Interaction volume radius: 10 \u00c5
Interaction volume height: 25 \u00c5
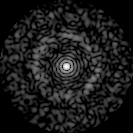
Disorder parameter: 0.8552